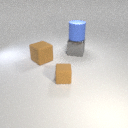
large brown rubber cube to the left of large gray metal cube